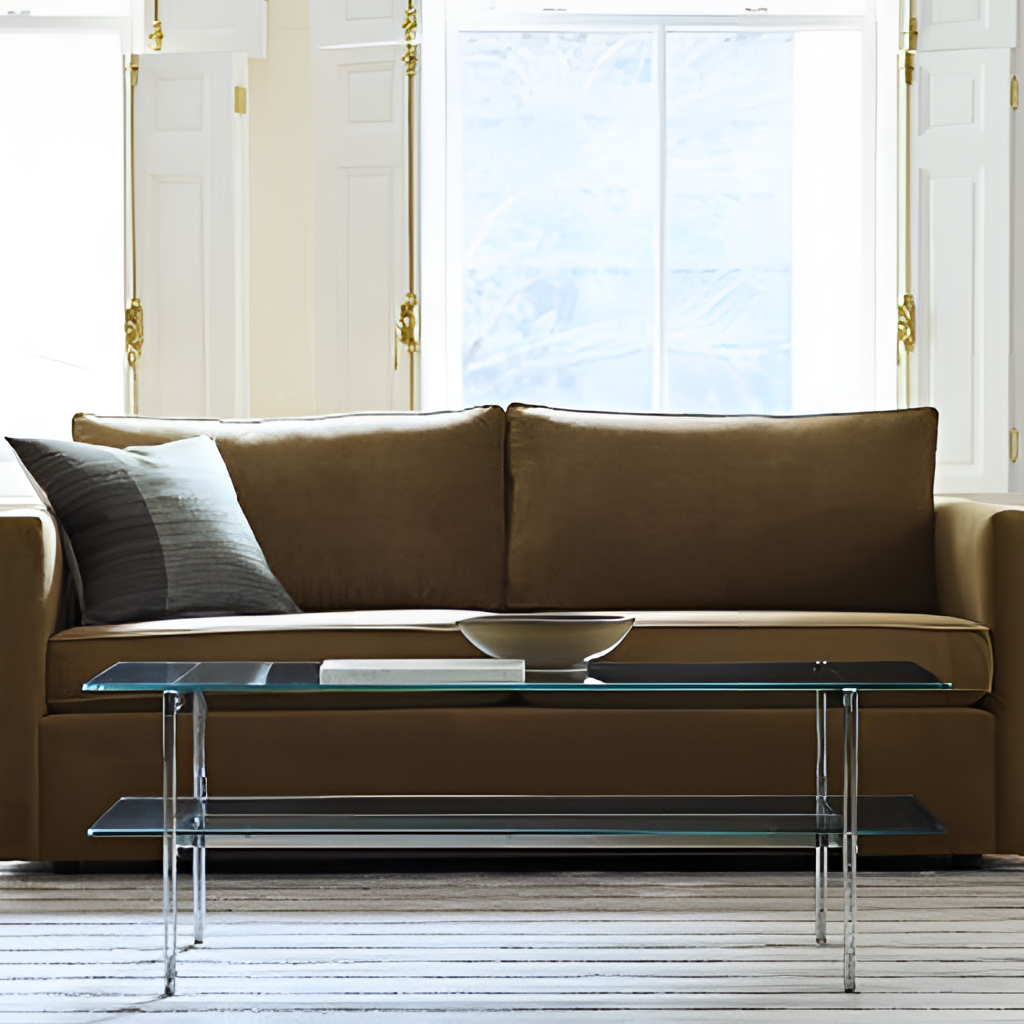
brown fabric sofa, living room, modern, paint wallpaper, with solid pattern, wood flooring, with plank pattern